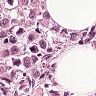
Metastatic tissue present: yes